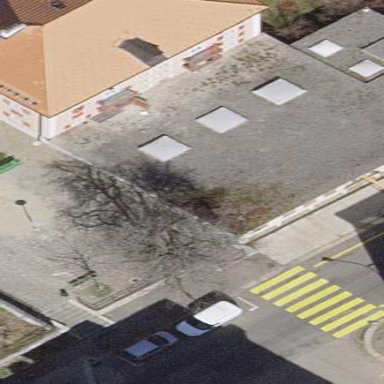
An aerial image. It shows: Flat-roofed commercial building.